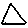
Label: triangle